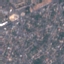
Land use / land cover: Residential